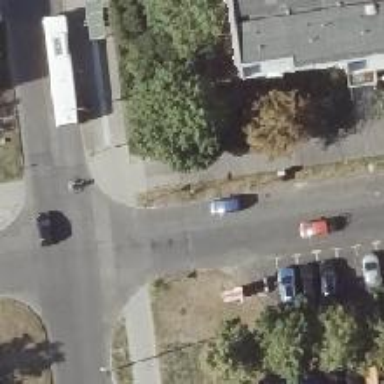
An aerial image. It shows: Uncontrolled road crossing with pedestrian island.